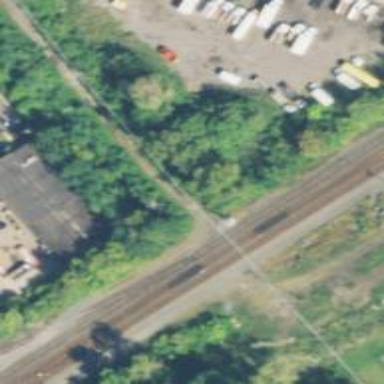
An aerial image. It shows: Abandoned railway bridge.